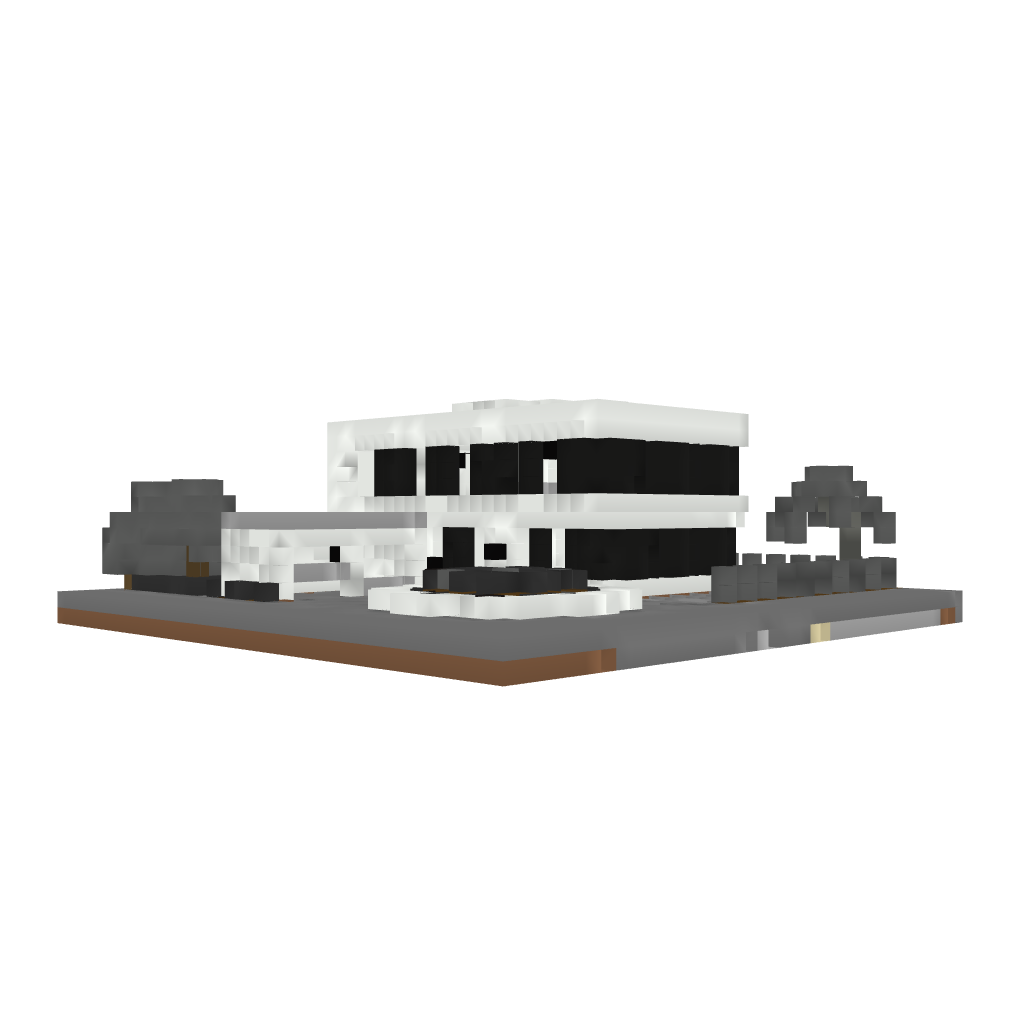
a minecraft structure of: Modern house